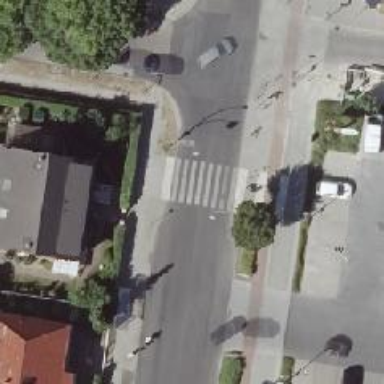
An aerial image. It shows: Marked footway crossing with zebra markings.